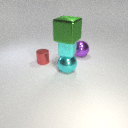
large purple metal sphere behind small red metal cylinder